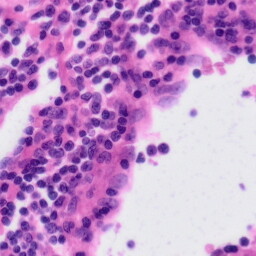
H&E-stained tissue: Tonsil